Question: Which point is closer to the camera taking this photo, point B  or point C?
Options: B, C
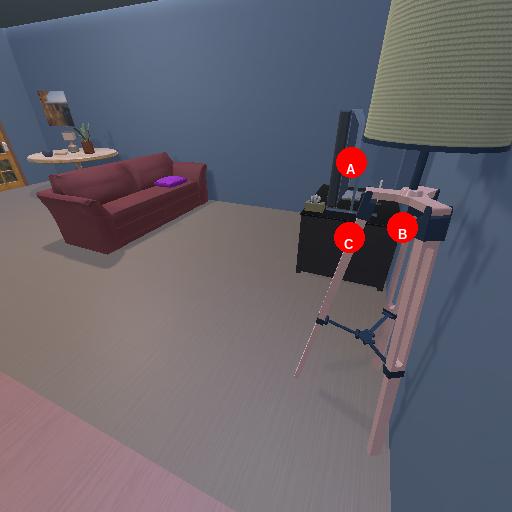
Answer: B